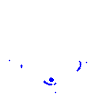
Particle: pion